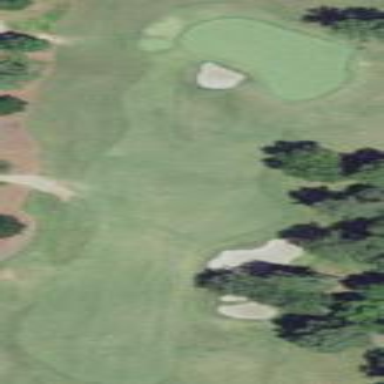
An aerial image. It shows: Golf fairway surrounded by grass.